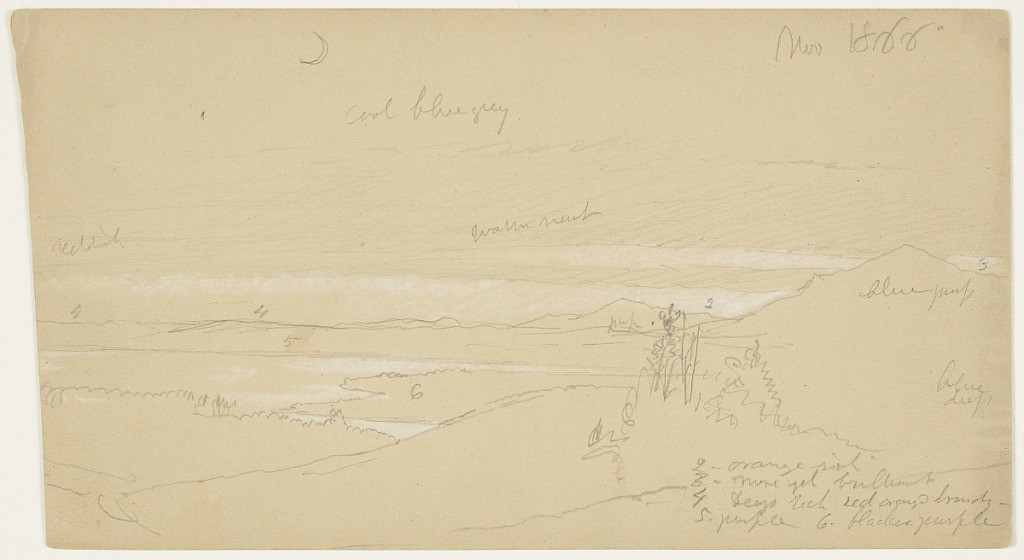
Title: Crescent Moon above the Hudson River
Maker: Frederic Edwin Church, American, 1826–1900
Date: November 1866
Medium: Graphite and white gouache on tan wove paper
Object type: Drawing
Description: Landscape sketch showing a view of a view of the Hudson surronded by the foothills and rugged peaks of the Catskills. In the foreground, a group of loosely-rendered trees and other vegetation is shown on a gentle slope, with the top of a rounded hill just beyond it. In the middle distance at left, the water reflects the light of the crescent moon, which hangs in the sky above. At right, several sharp peaks of the Catskill Escarpment are visible as the range extends from the middle distance to the background at center.